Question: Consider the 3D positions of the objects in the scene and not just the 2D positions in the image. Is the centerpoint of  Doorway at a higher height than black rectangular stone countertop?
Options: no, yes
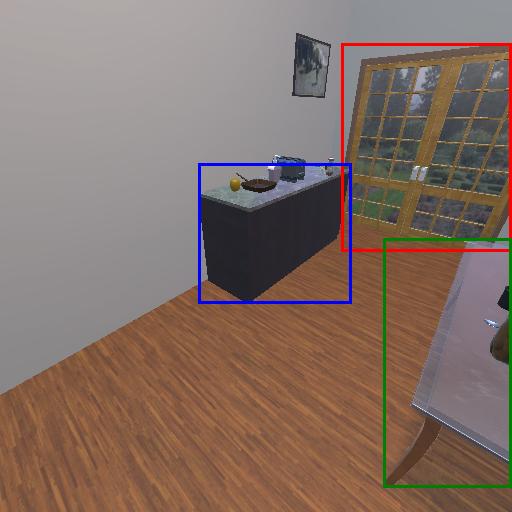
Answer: no